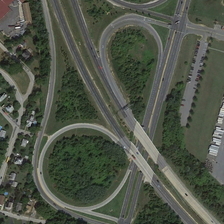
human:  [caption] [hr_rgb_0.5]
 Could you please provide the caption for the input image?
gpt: the ease of the road are surrounded by dark green trees .

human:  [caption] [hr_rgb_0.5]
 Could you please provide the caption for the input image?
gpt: some buildings and many green trees are near a viaduct with two circles .

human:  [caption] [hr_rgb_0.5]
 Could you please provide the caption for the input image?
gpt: many cars ran on the road, vehicles parked beside the road .

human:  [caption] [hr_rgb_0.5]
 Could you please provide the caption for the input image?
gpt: some buildings and many green trees are near a viaduct with two circles .

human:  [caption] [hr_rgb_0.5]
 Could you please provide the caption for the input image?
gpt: the ease of the road are surrounded by dark green trees .